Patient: sex M, age 63
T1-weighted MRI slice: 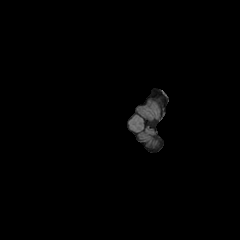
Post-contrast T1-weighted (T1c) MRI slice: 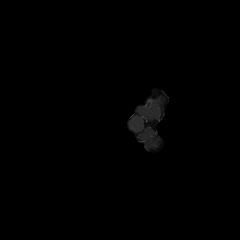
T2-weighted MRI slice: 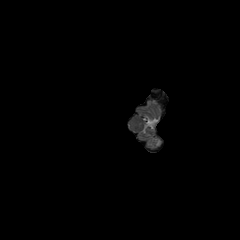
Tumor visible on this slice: no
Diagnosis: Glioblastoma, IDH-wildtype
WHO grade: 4